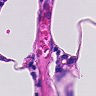
Metastatic tissue present: no